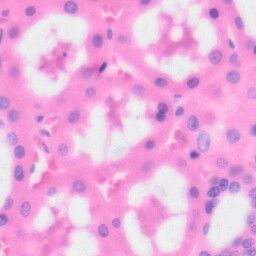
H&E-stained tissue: Kidney